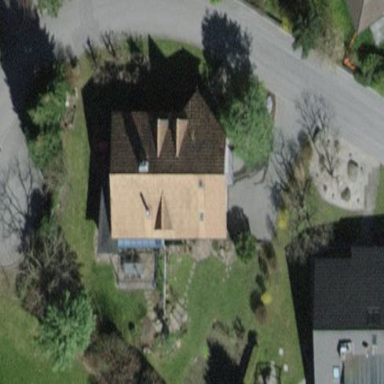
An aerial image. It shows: Simple house.